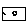
Label: circle